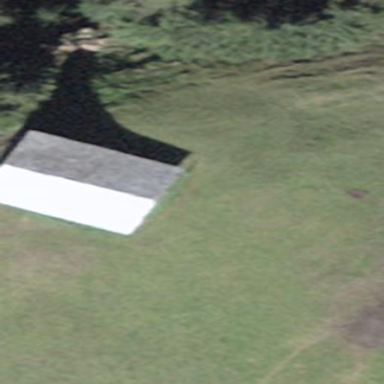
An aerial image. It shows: Hut.